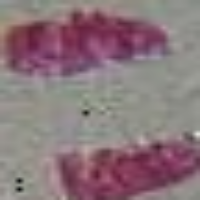
Label: telophase